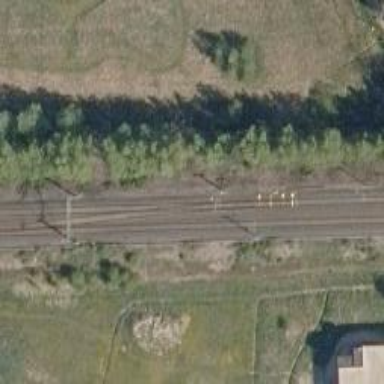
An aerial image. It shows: Railway signal supported by catenary mast.